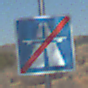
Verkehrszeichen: EndeAutbahn
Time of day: Midday
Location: Outdoor (Nature)
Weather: Clear
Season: NotSpecified
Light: Natural